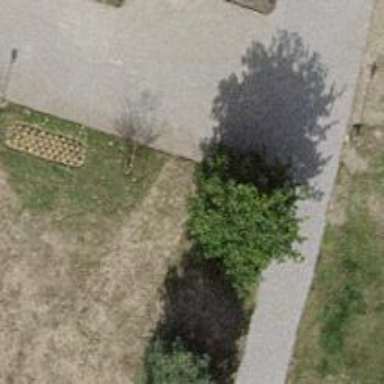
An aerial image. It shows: Evergreen tree with needle-leaved leaves.